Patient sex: M
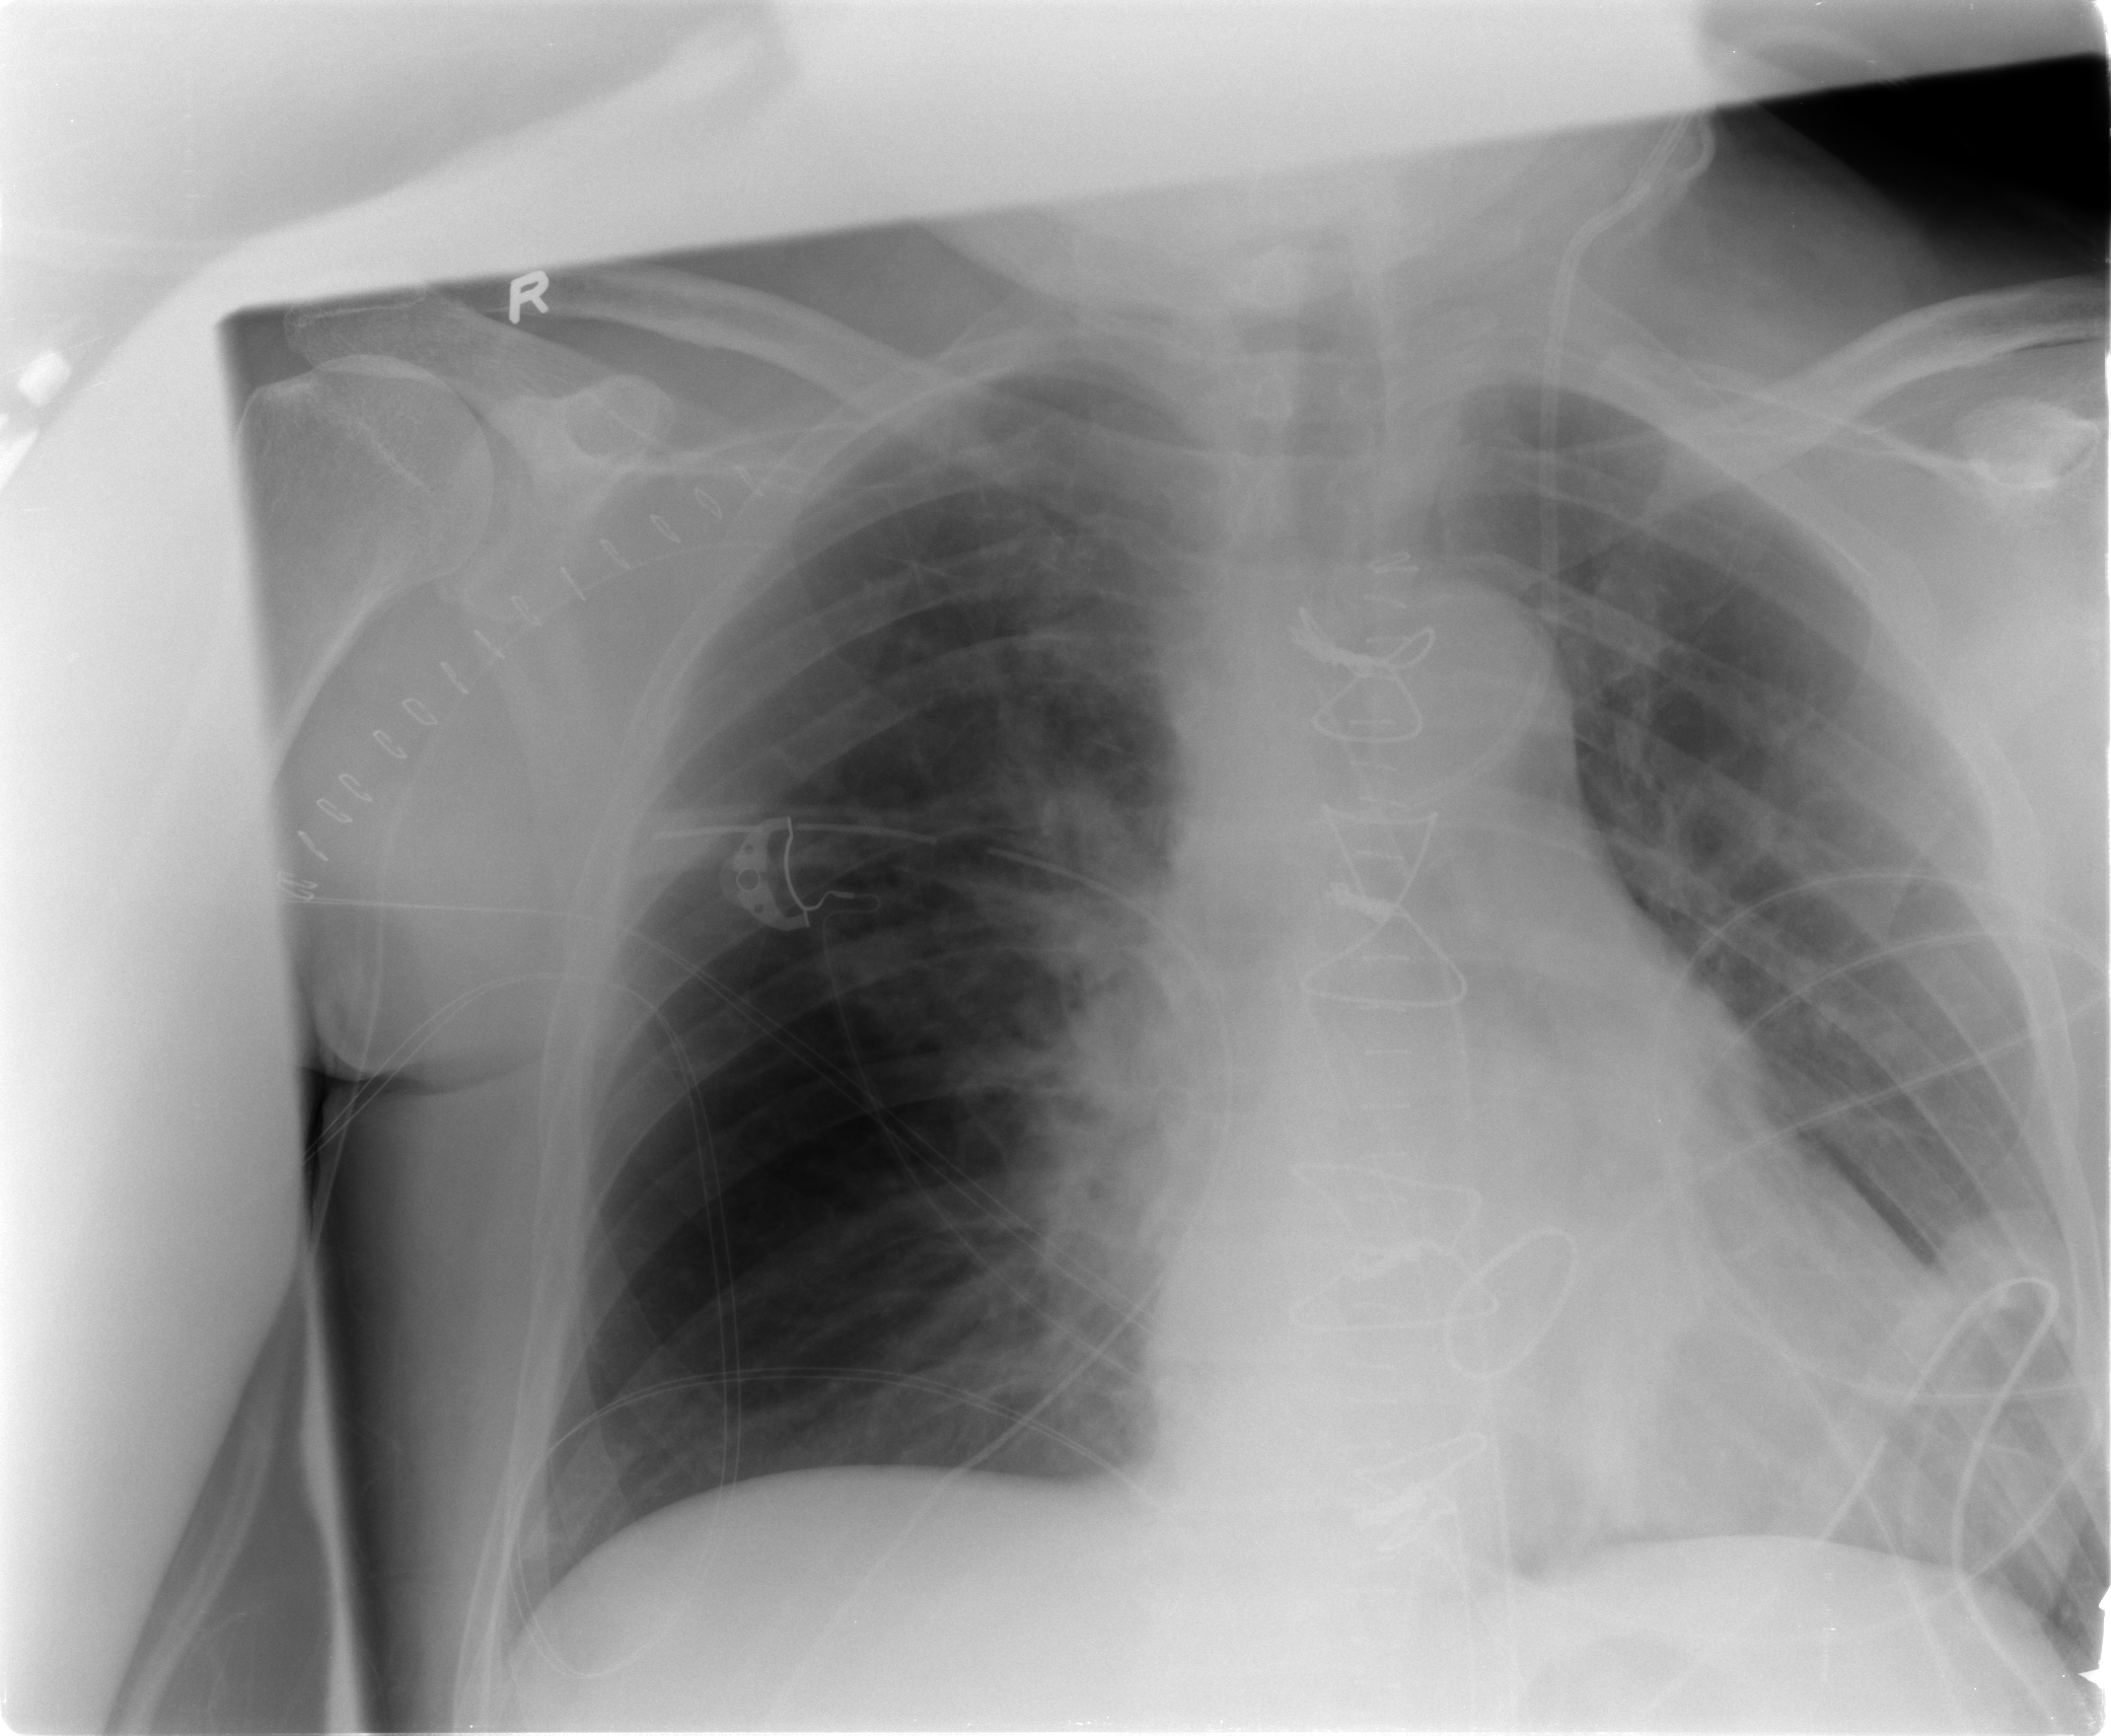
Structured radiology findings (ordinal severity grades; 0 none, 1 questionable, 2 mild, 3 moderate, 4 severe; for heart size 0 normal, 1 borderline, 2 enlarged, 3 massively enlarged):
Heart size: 0
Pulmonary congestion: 0
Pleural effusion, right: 0
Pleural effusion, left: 0
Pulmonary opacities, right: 0
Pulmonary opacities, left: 0
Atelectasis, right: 0
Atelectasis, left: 2